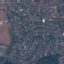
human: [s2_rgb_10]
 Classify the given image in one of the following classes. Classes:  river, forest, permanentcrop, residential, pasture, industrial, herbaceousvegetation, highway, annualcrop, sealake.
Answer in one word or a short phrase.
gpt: Residential